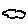
Label: cloud